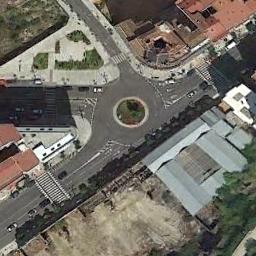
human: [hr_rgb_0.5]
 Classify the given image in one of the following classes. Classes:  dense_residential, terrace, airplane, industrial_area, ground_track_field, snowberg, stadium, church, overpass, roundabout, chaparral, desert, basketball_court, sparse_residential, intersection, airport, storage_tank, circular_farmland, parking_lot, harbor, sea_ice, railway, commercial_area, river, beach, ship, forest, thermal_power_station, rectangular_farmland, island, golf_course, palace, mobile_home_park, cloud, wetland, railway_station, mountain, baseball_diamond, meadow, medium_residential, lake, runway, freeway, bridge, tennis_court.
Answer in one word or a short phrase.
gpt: roundabout